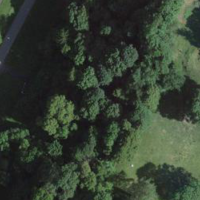
EUNIS habitat code: 41
Species observed at this site:
Stellaria graminea